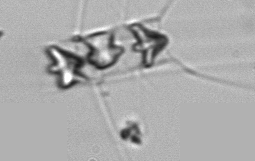
Label: Chaetoceros_didymus